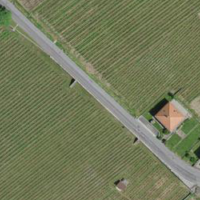
EUNIS habitat code: 40
Species observed at this site:
Lathyrus vernus